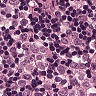
Metastatic tissue present: yes